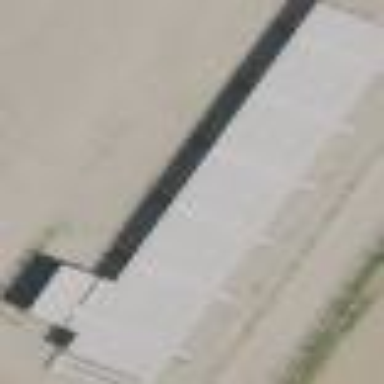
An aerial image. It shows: Bleachers on leisure land.